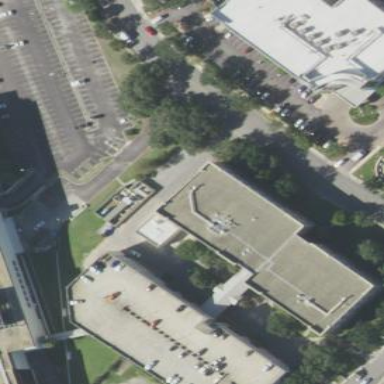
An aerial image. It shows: Clinic building offering healthcare services.